Question: I have a number of individual nodes (tiles) that make up the background of my game. They're each 32x32p, and are positioned next to each other to form floor/ roof/ obstacles. I load a map from a JSON-file, and position the nodes on a background-layer/node based on the contents of the JSON-file when the scene is initialized.
This is working fine, however, I'm experiencing some bugs when moving the background layer/ the physics engine is doing its thing. Some of the nodes move 1 point/pixel away from each other, creating a gap between them. And since the background is a different color, this looks really bad.
The problem mostly occurs further out on the map (not right away), at the same time as I'm either applying impulses to the player or the physics engine is bouncing the player (or similar).
Here's a picture that illustrate my problem:

<URL>
As you can see, right between the and in , there is a gap (more easily visible in the full sized image in the link). There are many gaps like these occurring now and then while playing the game, and they only appear for a split second or two. Sometimes they stay when the player stops moving.
I move the player in the 'didSimulatePhysics' by increasing/ decreasing its 'x-value'. Then lastly in the 'didSimulatePhysics' I call this method to center the 'worldNode' on the player:
'''
- (void)centerViewOn:(CGPoint)centerOn {
CGFloat x = Clamp(centerOn.x, self.size.width / 2, _bgLayer.layerSize.width - self.size.width / 2);
_worldNode.position = CGPointMake(-x, _worldNode.position.y);
}
'''
The 'worldNode' contains both the 'bgLayer' which contains all the individual background nodes, and the player itself.
What is the best way to solve this? One plausible solution could be to make every tile 33x32p, so they're overlapping. In that case you won't see the gaps occurring now and then. But I think it would be better to "kill" the problem rather than hide it.
Anyone have experience laying out their map like this? Or have anyone experienced the same problems before? And if so, how did you solve it?
Thanks in advance!
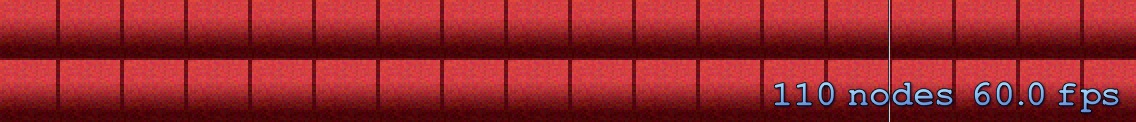
Answer: This is the casting to Int solution based on @LearnCocos2D comment:
'''
- (void)centerViewOn:(CGPoint)centerOn {
CGFloat x = Clamp(centerOn.x, self.size.width / 2, _bgLayer.layerSize.width - self.size.width / 2);
_worldNode.position = CGPointMake(Int(-x), Int(_worldNode.position.y));
}
'''